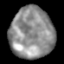
Tissue: lung
Cell type: Epithelial cells
Senescence score: 0.233
Nuclear area (px): 2188
Mean DAPI intensity: 142.457